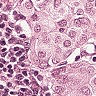
Metastatic tissue present: yes